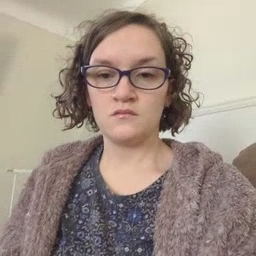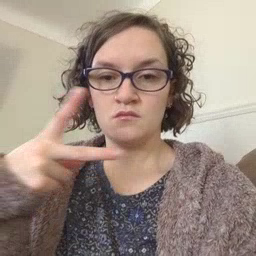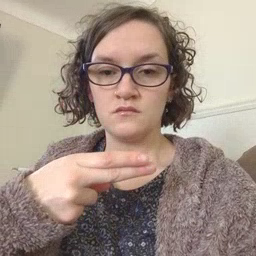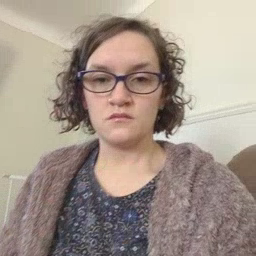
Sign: cut